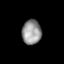
Tissue: lung
Cell type: Epithelial cells
Senescence score: 0.2422
Nuclear area (px): 463
Mean DAPI intensity: 149.499